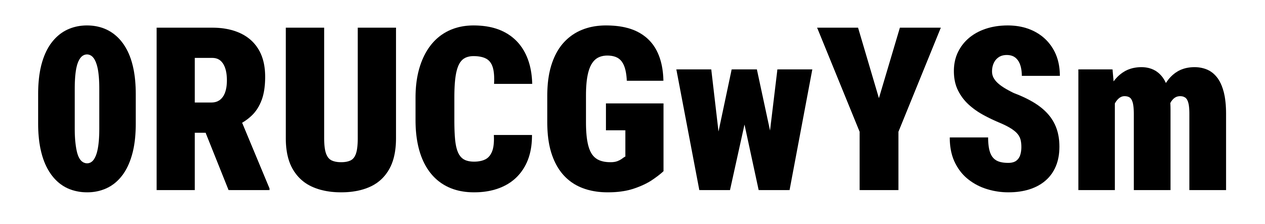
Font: Roboto_Condensed_Black